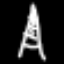
Label: The Eiffel Tower